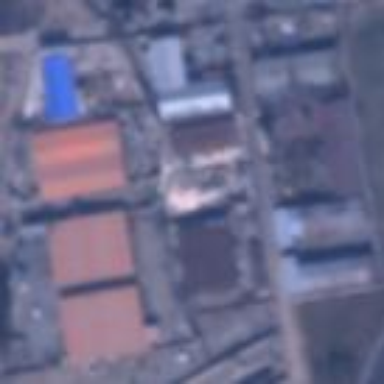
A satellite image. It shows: Industrial area.